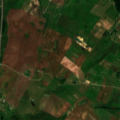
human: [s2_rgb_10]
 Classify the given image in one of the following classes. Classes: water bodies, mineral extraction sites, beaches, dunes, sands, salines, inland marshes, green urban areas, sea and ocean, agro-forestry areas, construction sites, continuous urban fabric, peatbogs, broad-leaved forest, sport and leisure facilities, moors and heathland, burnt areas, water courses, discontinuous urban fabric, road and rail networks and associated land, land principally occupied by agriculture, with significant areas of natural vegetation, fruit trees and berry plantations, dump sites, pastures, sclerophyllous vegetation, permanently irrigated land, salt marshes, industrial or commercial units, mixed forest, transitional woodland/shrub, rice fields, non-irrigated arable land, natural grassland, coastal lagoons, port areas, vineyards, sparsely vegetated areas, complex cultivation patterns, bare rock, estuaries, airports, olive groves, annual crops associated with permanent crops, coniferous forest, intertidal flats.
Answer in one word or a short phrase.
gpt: non-irrigated arable land, pastures, complex cultivation patterns, land principally occupied by agriculture, with significant areas of natural vegetation